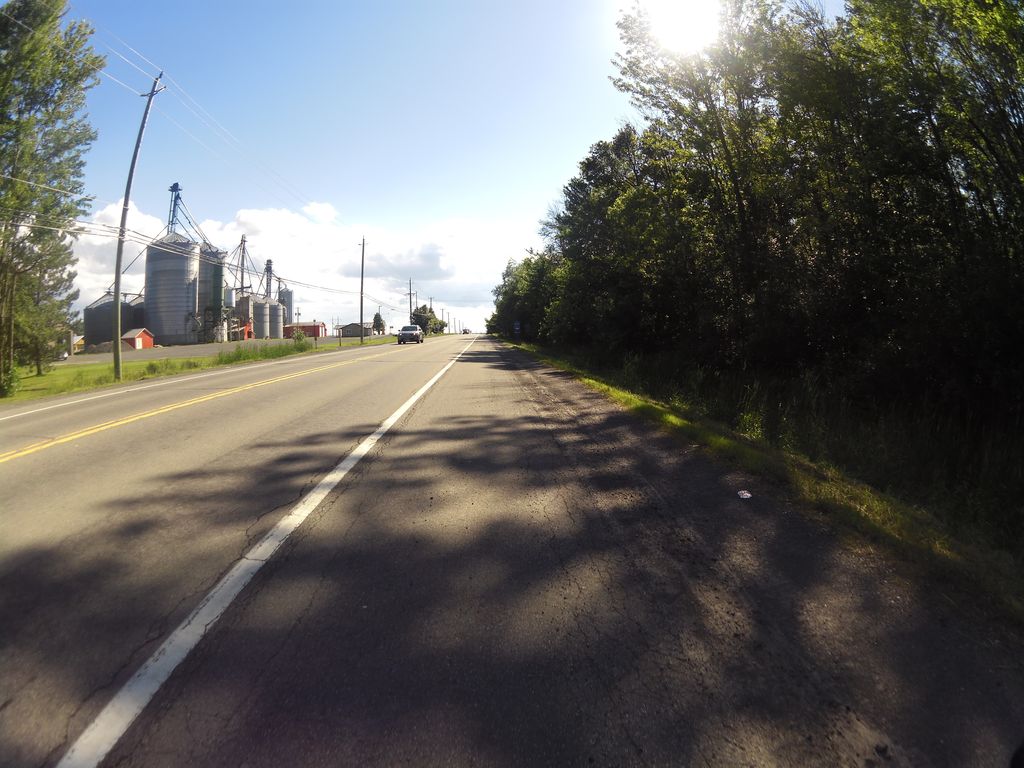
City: ottawa-gatineau